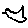
Label: bird